Question: I'm following <URL> article on allowing WCF to read data from MSMQ but am getting an error with this command
'''
appcmd set app "MSMQ/MsmqService" /enabledProtocols:net.msmq
'''
MSMQ is the name of my IIS hosted website and MsmqService is the name of the .svc file.
The error I get is
'''
ERROR ( message:Must use exact identifer for APP object with verb SET. )
'''
Here is what my site looks like in IIS

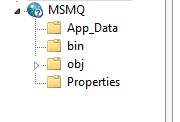
Answer: @Sachin, All you are trying to perform by running this command is to set net.msmq in the enabled protocols of the virtual directory. In this specific command the MsmqService is the name of the vDir under your web site MSMQ. If you create a vDir with name MsmqService and execute this command the command will succeed (not the svc file name). And svc files should have the .svc extension for IIS to be able to invoke the appropriate handlers when a request arrives.
Alternatively you can do the same thing in IIS UI following these instructions:
1. inetmgr from run prompt
2. Go to the web site MSMQ
3. Navigate to the vDir MsmqService. Right click -> Manage application -> "Advanced settings..."
4. Notice a setting named "Enabled Protocols". Type in net.msmq there. Hit OK.